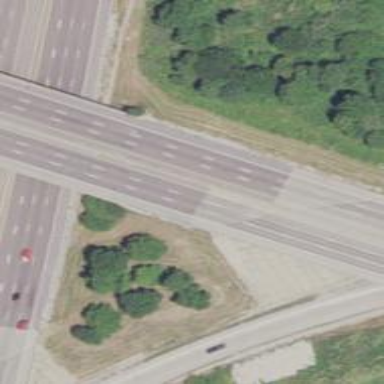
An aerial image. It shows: Motorway.